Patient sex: M
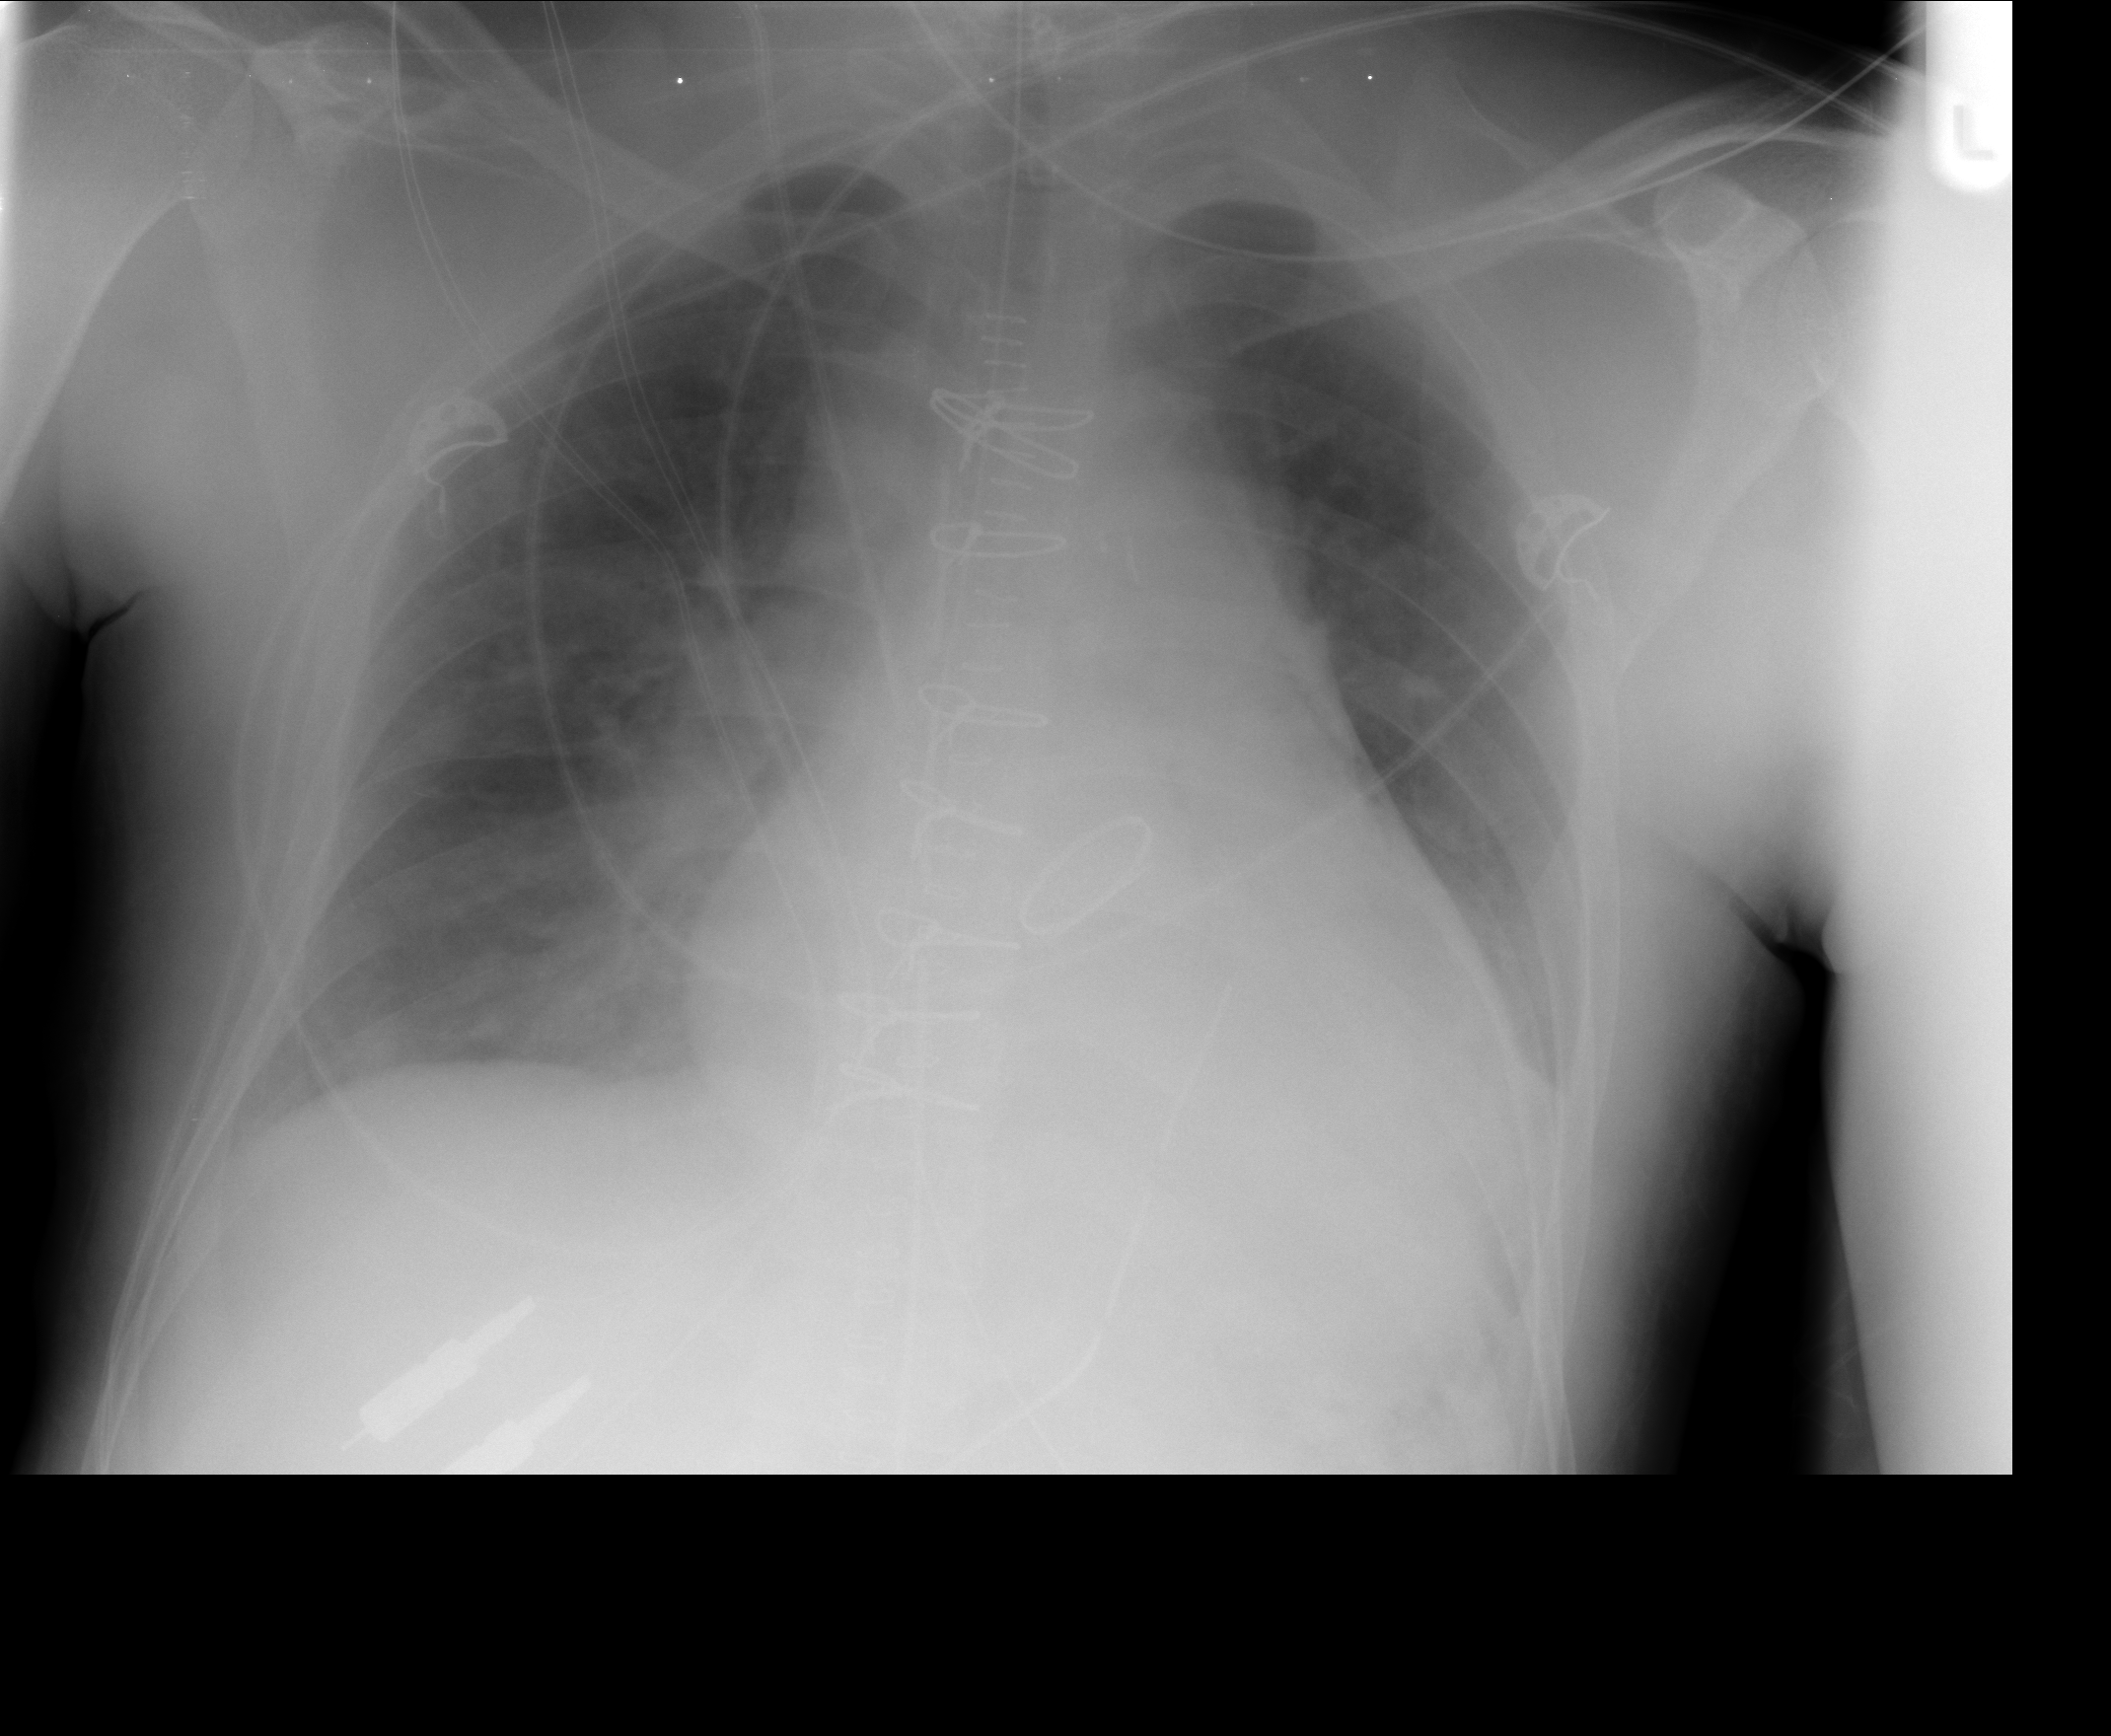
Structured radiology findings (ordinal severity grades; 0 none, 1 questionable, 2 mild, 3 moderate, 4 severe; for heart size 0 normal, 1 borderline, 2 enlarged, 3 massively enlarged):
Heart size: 2
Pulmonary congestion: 2
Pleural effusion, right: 0
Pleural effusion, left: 1
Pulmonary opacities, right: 2
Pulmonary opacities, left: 0
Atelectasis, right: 2
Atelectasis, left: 2